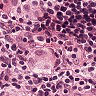
Metastatic tissue present: yes